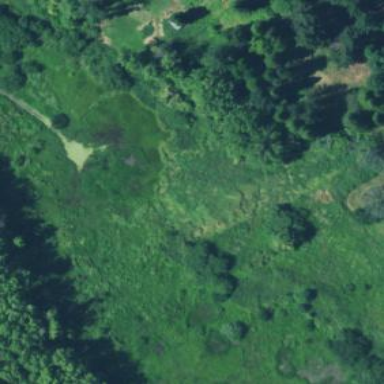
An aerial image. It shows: Wetland area characterized by wet meadow.